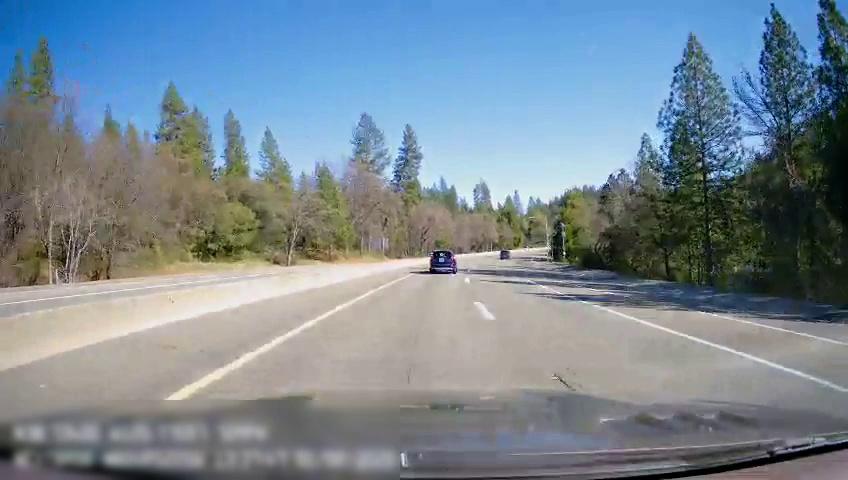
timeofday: Day
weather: Sunny
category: Drivable Space
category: Drivable Space
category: Vehicles | SUV
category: Vehicles | Car
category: Lanes | Current Lane
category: Lanes | Current Lane
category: Lanes | Alternate Lane
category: Lanes | Alternate Lane
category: Lanes | Opposite Lane